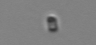
Label: Chaetoceros_tenuissimus